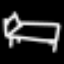
Label: bed